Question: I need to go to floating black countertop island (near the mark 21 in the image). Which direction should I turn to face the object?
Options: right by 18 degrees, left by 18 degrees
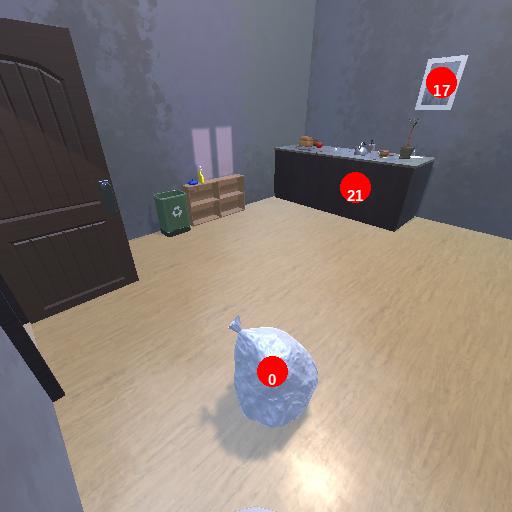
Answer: right by 18 degrees